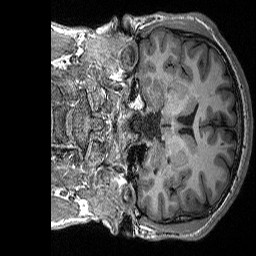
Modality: T1w
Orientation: coronal
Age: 20
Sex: male
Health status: healthy
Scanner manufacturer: siemens
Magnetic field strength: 3 T
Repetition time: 2.3 s
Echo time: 0.00298 s